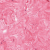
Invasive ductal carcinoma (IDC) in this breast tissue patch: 0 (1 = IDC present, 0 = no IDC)